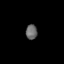
Tissue: lung
Cell type: Epithelial cells
Senescence score: 0.1932
Nuclear area (px): 166
Mean DAPI intensity: 104.229